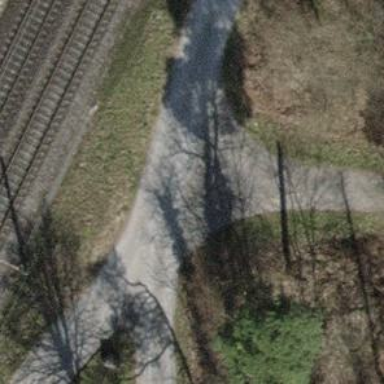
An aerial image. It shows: Track with grade2 tracktype.